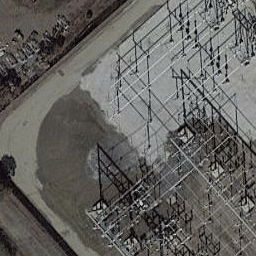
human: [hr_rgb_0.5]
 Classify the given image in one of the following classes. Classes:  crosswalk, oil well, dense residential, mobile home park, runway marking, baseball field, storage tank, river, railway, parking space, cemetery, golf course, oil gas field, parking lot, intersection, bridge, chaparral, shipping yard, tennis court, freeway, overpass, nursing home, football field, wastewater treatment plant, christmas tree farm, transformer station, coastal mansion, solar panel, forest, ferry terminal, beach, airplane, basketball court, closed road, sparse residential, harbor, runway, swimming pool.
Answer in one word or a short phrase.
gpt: transformer station